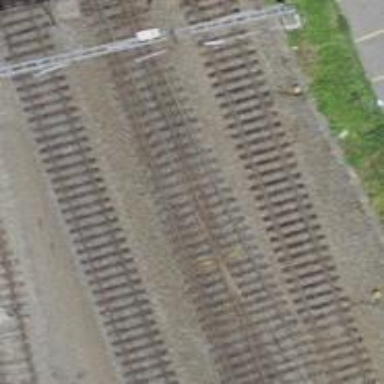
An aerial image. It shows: Single track railway spur with electrification through contact line.